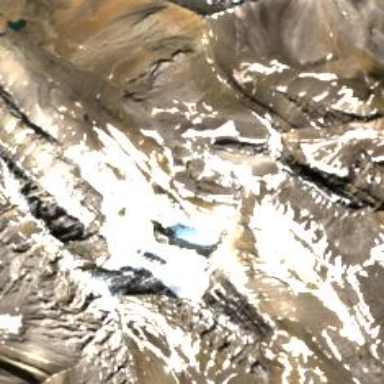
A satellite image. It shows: Majestic glacier in the distance.